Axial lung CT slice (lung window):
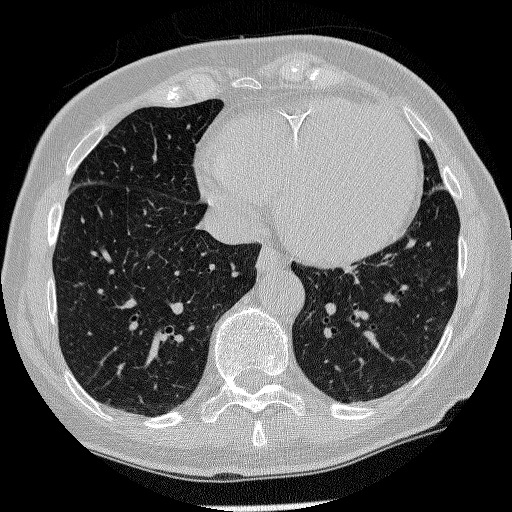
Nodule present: no